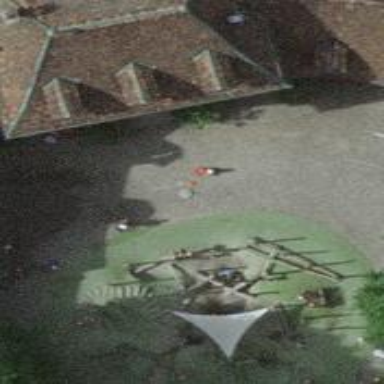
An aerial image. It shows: Playground area for leisure activities on the land.